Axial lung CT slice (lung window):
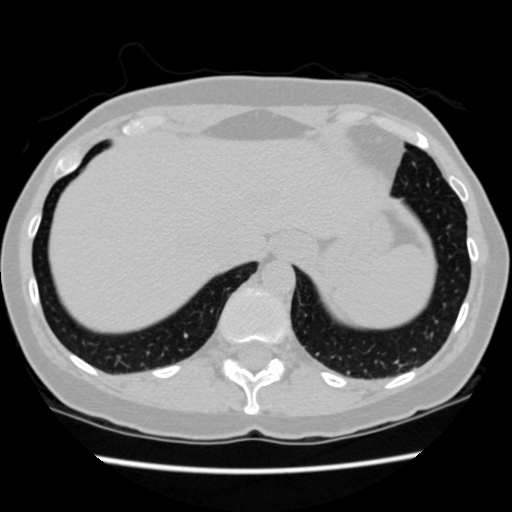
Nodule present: no